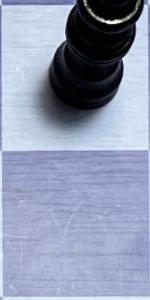
Label: Empty